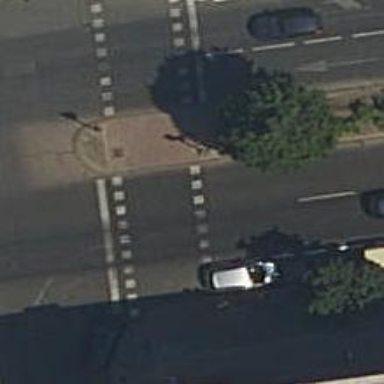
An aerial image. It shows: Zebra crossing with traffic signals. The crossing is marked by traffic lights.